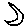
Label: moon